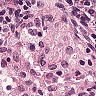
Metastatic tissue present: no